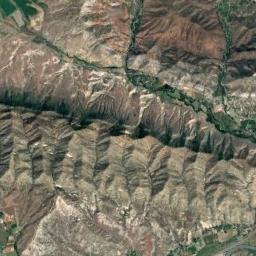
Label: mountain